Field crop: maize
Growth stage: 2
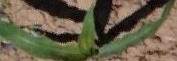
Species: maize